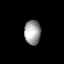
Tissue: lung
Cell type: Epithelial cells
Senescence score: 0.2145
Nuclear area (px): 392
Mean DAPI intensity: 157.923